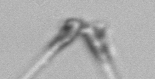
Label: Asterionellopsis_glacialis